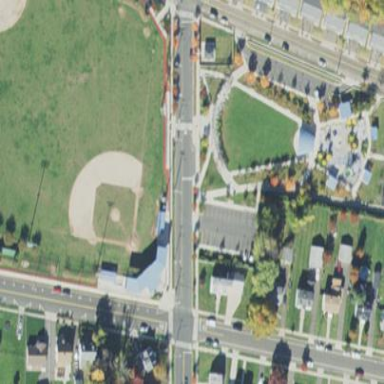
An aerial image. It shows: Baseball pitch for leisure land activities.